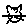
Label: cat